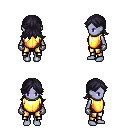
a pixel art fantasy rpg character, female body template, dark elf, purple skin, gold chest armor, gold greaves, raven loose hair, metal gloves, four views (front, back, left, right), 2x2 character sprite sheet, small pixel art, hard edges, no anti-aliasing